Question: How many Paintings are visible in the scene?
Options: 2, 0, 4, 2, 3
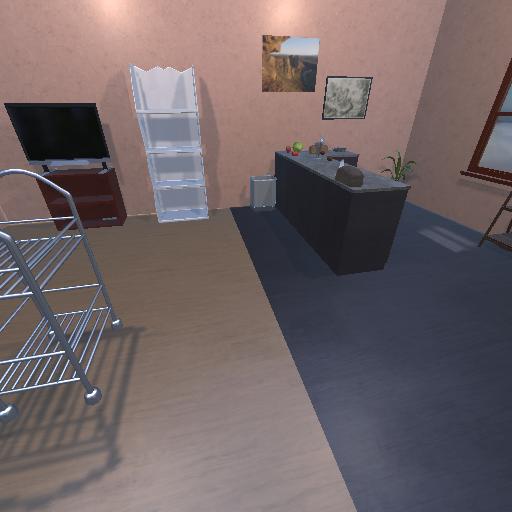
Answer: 2